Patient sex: M
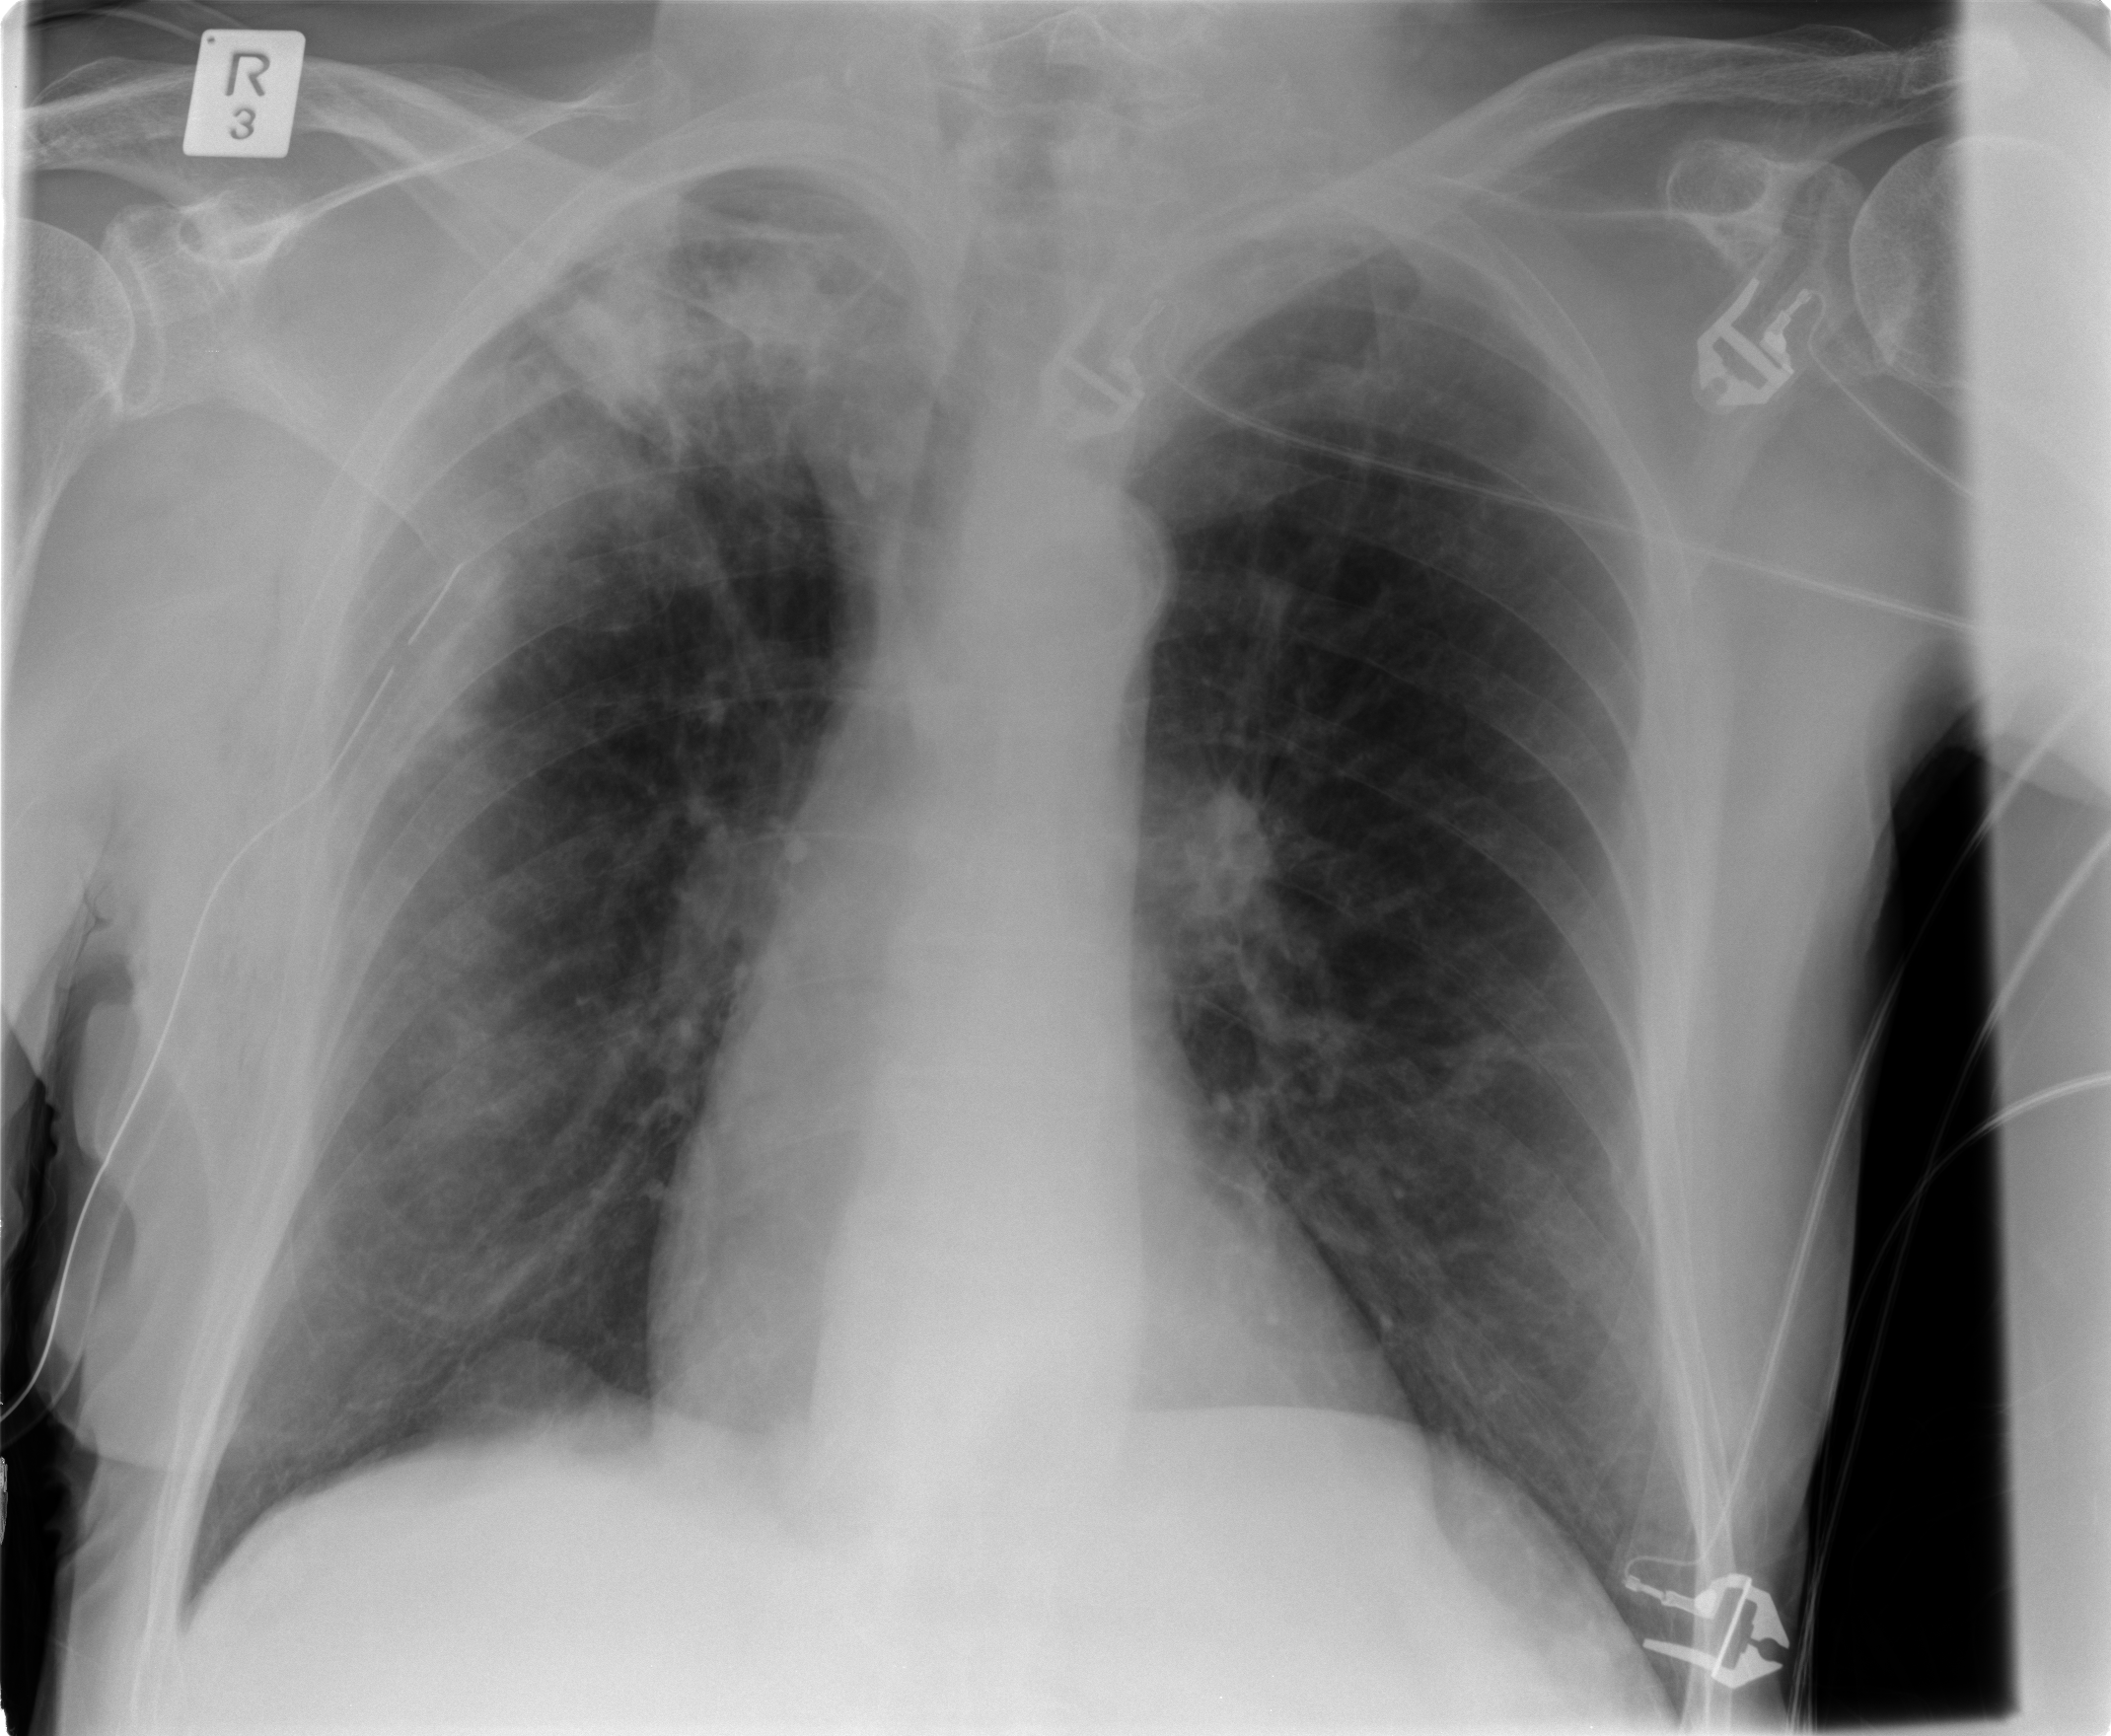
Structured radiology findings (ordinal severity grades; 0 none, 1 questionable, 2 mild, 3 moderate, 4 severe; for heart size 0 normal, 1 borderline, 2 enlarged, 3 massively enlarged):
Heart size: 0
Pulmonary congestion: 0
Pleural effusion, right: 0
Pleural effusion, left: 0
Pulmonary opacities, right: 0
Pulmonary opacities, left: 0
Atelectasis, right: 2
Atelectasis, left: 0